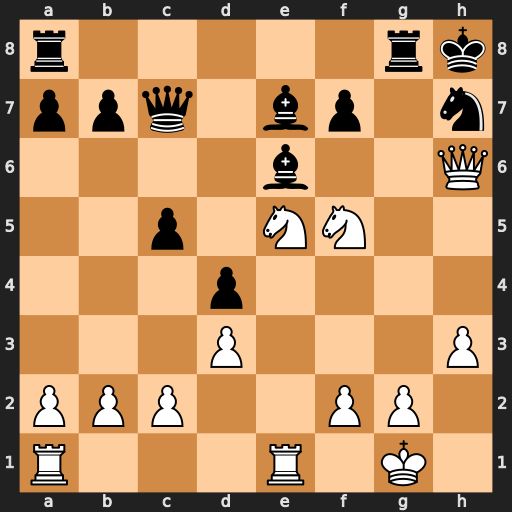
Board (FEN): r5rk/ppq1bp1n/4b2Q/2p1NN2/3p4/3P3P/PPP2PP1/R3R1K1
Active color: w
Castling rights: -
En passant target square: -
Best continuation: Nxf7+ Bxf7 Rxe7